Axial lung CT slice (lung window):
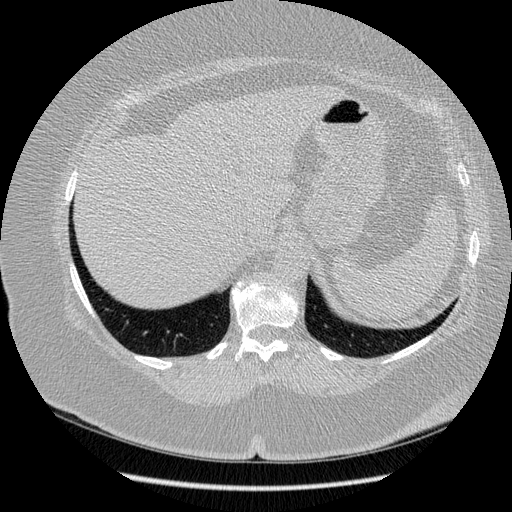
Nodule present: no